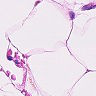
Metastatic tissue present: no